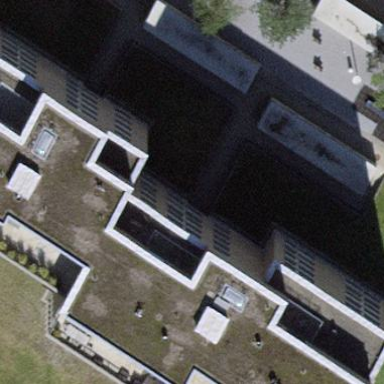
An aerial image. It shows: White apartment building with flat grey roof.